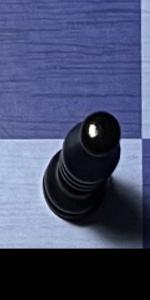
Label: Bishop_Black